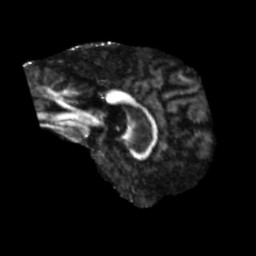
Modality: FA
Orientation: sagittal
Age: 60
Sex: male
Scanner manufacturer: siemens
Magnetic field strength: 3 T
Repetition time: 5.47 s
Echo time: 0.0854 s